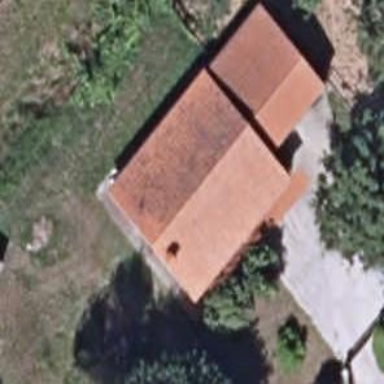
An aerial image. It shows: Simple house.